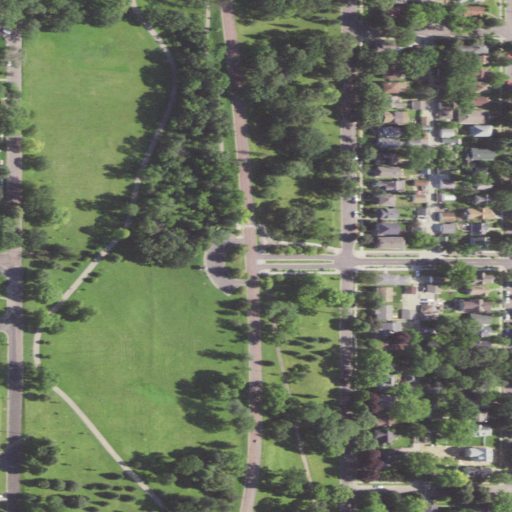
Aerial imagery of mountain in Minnesota named Sunset Hill containing open development, low intensity development, and medium intensity development